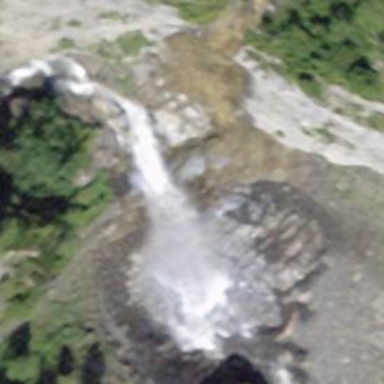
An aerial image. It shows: Beautiful waterfall.